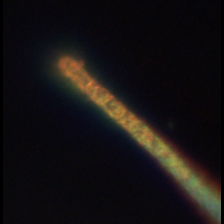
Taxon: Guinardia
Group: Diatoms